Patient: sex M, age 59
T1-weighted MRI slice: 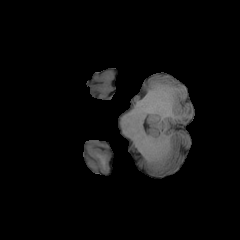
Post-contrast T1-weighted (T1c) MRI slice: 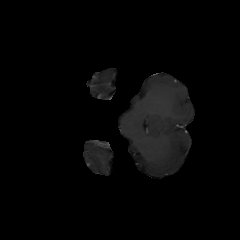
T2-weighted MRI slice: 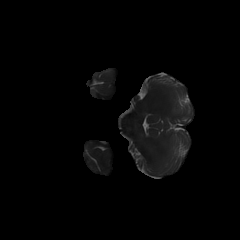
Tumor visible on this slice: no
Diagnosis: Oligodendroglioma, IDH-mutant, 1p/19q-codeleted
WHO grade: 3